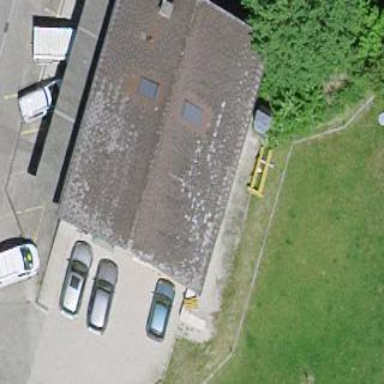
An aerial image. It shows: Warehouse.